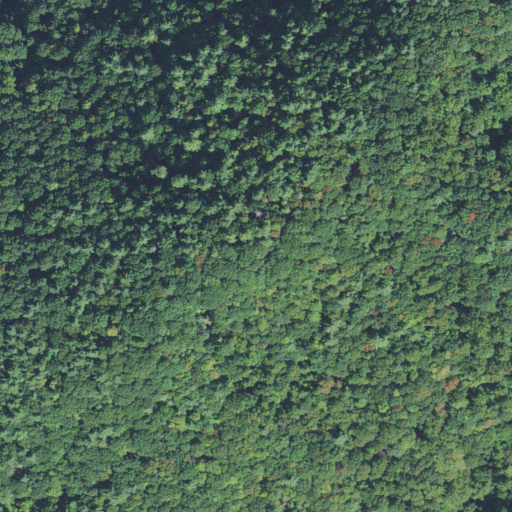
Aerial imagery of mountain in North Carolina named Panther Knob containing deciduous forest, mixed forest, and evergreen forest